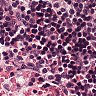
Metastatic tissue present: no